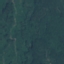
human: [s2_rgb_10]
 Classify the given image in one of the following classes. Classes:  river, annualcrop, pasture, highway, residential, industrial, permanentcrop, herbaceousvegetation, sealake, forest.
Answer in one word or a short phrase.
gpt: Forest